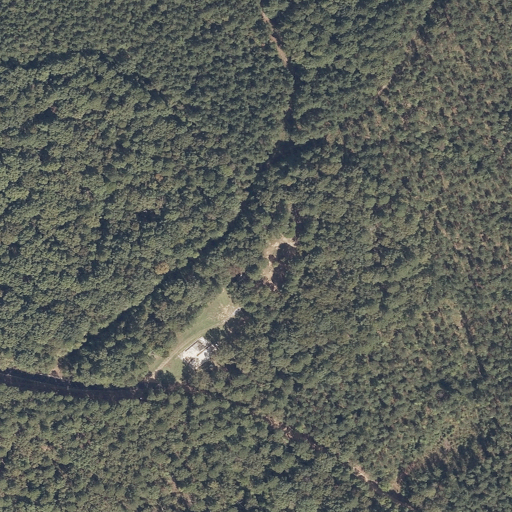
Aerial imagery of mountain in Mississippi named Liberty Hill containing evergreen forest, mixed forest, deciduous forest, open development, and low intensity development